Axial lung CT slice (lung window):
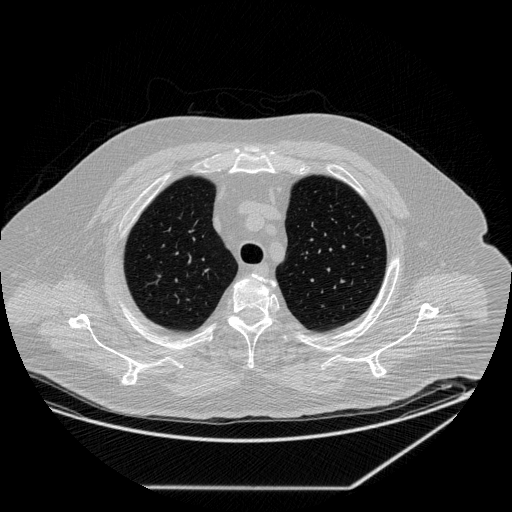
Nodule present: no